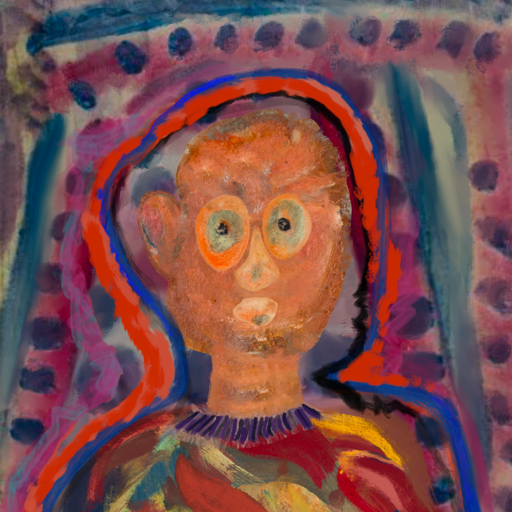
Background: HillGirl, Head And Neck Front: Boggyland, Face Front: Childish, Bust: Mother_And_Son_Son, Hair Front: Experience, Head Accessory: Blank, Second Necklace: Blank, Necklace: HillGirl, Baby: Blank